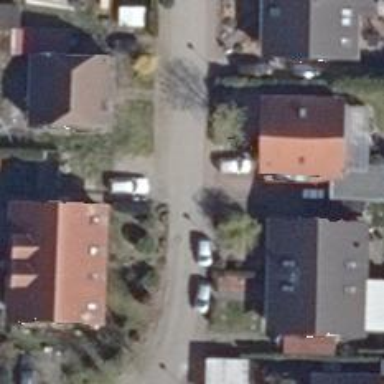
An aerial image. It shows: Living street.